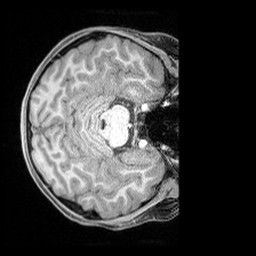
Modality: T1w
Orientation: axial
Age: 9
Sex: female
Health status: ill
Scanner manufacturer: siemens
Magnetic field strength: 3 T
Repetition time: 1.6 s
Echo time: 0.00179 s